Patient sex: F
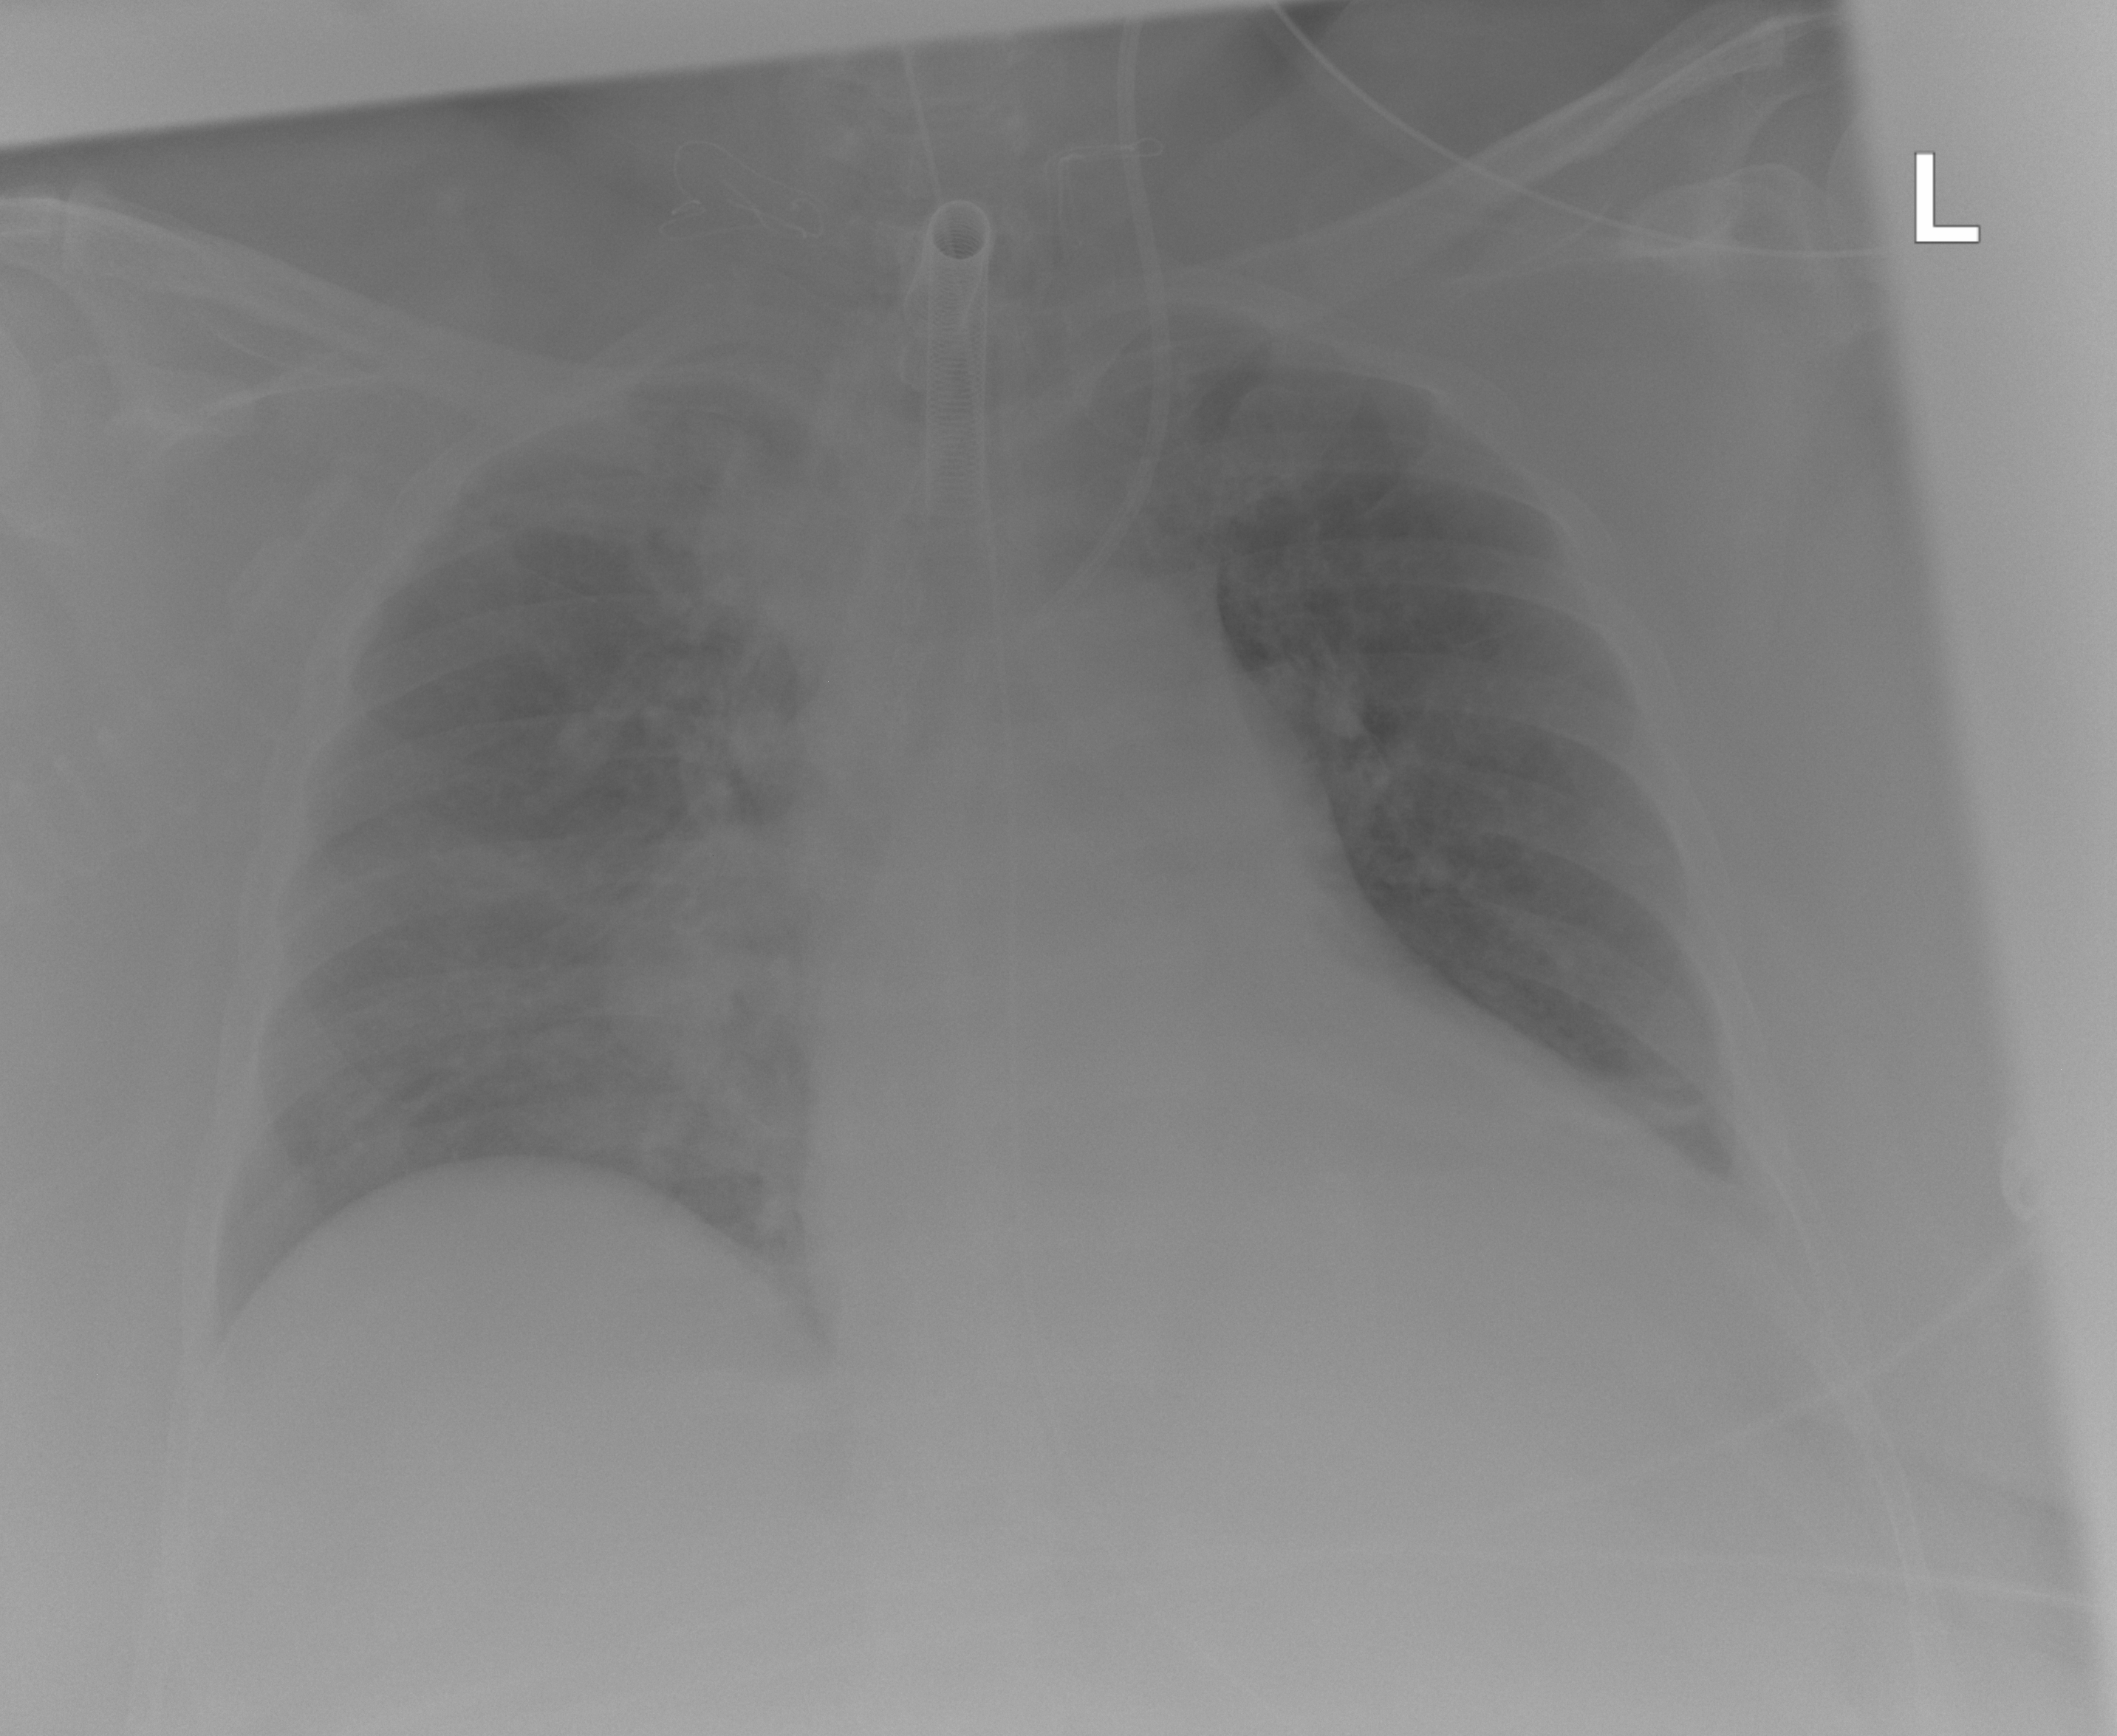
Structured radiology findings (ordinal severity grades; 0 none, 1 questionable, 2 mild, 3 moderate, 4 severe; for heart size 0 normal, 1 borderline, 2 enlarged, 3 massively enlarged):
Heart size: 2
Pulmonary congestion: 2
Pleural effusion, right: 0
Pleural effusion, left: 0
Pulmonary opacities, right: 2
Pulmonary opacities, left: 0
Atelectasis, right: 2
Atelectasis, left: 2